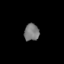
Tissue: lung
Cell type: T cells
Senescence score: 0.2432
Nuclear area (px): 253
Mean DAPI intensity: 120.747